Current action and preconditions to check: path_clear

Your task: For each precondition in the list above, predict whether it will hold at this action.

Consider the current scene as observed from the mobile robot's camera, and analyze the predicted future states of all dynamic agents (e.g., people, animals, vehicles, or any moving entities) within the NEXT SECOND.

IMPORTANT: Only answer "very likely" if you are absolutely certain—based on strong, clear evidence—that a dynamic agent will violate the precondition in the predicted future state. Do NOT answer "very likely" for unlikely, ambiguous, or low-probability risks.

Ask yourself for each precondition: Is there a high probability, with clear and convincing evidence, that the predicted future states of any dynamic agent will interfere with the predicted future state of the currently executing action within the NEXT SECOND, causing that precondition to fail?

Assess the risk level based on these predictions. Use "likely" or "very likely" if motions create a clear risk of interference.

Use "neutral" or "improbable" if agents are nearby but their predicted paths are clearly diverging or non-conflicting.

Failure Risk Categories: "very improbable", "improbable", "neutral", "likely", "very likely"

Answer Format: Output ONLY the probability_of_failure value from these categories: "very improbable", "improbable", "neutral", "likely", "very likely"

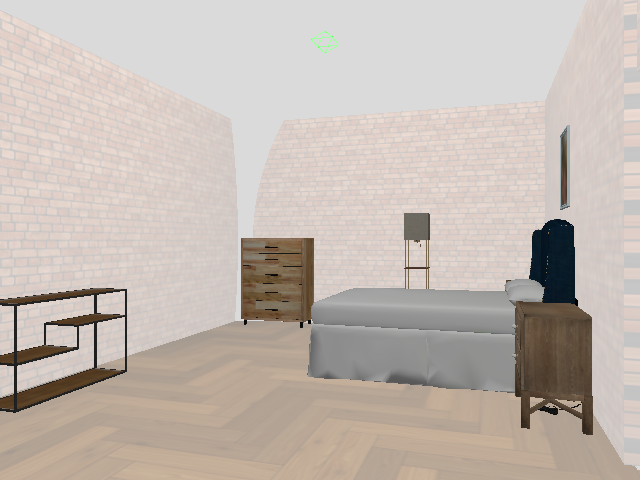

Answer: very improbable